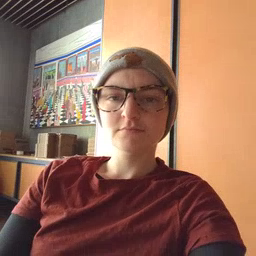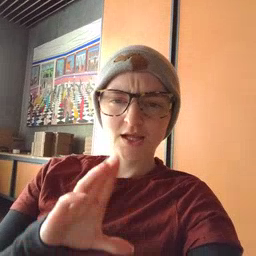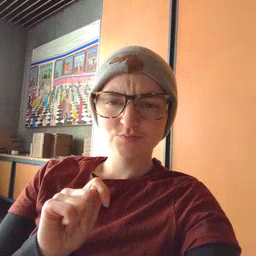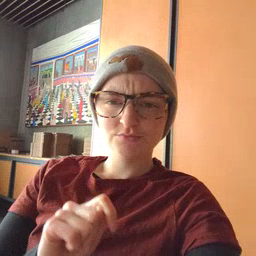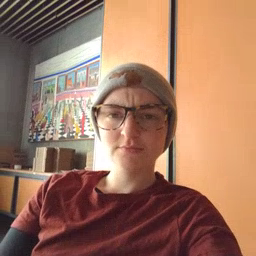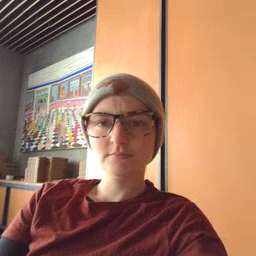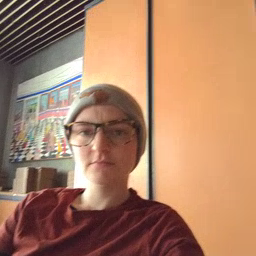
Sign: cut